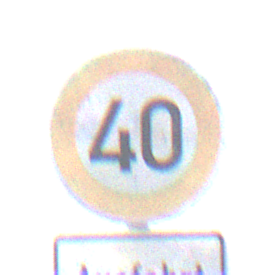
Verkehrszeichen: Geschwindigkeit40
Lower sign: HinweiseAufGefahrenDurchVerbaleAngabe5
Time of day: Midday
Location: Outdoor (Nature)
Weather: PartlyCloudy
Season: NotSpecified
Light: Natural